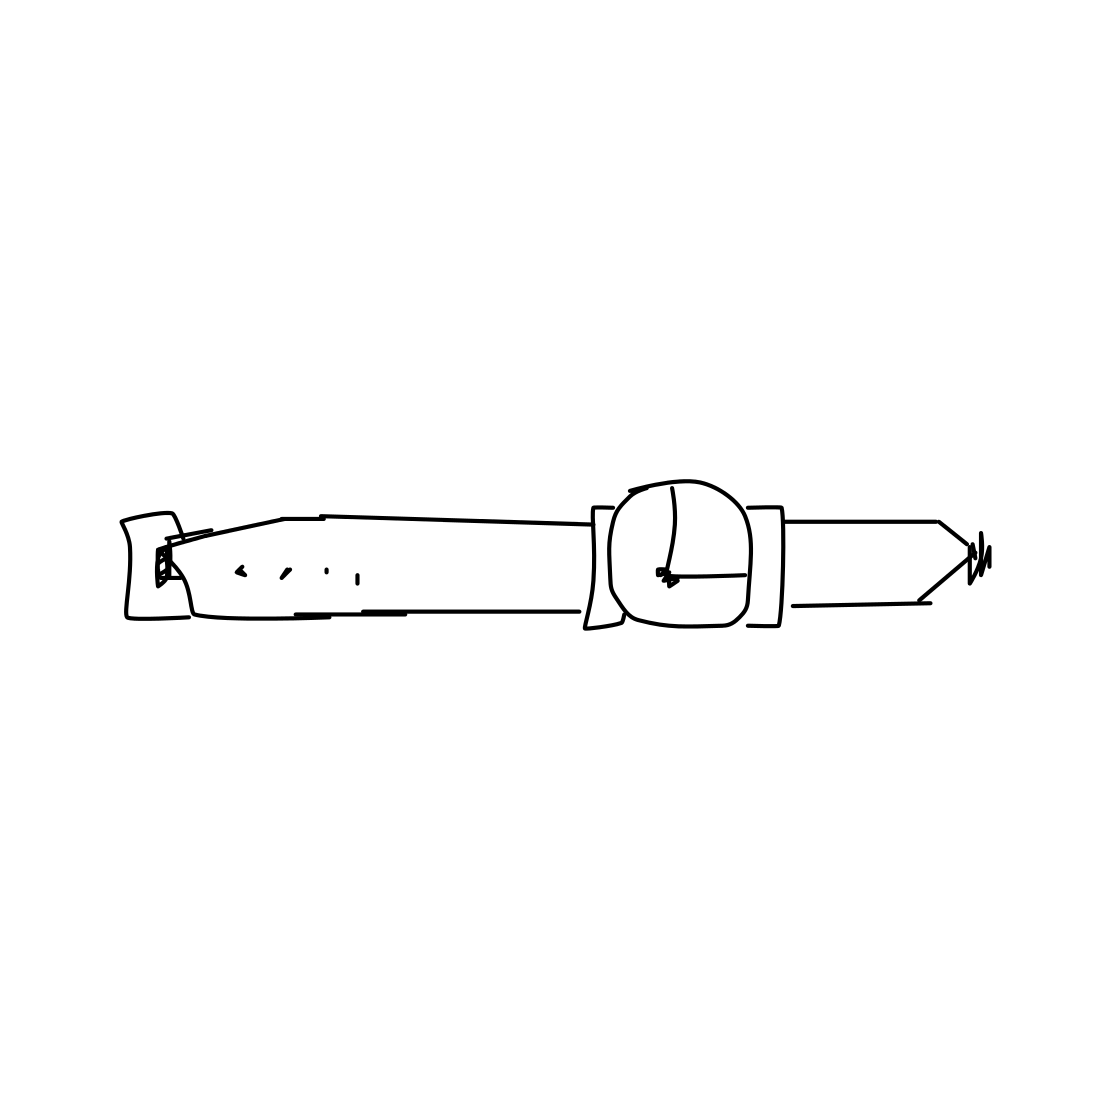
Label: wrist-watch